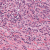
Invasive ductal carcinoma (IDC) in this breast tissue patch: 1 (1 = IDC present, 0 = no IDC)